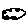
Label: cloud